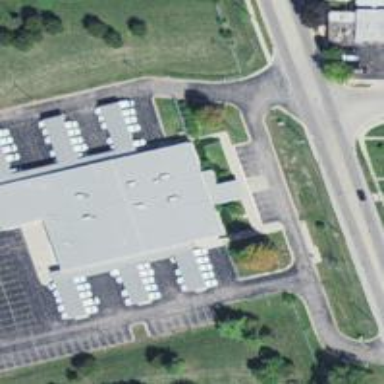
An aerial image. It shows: Post office building.